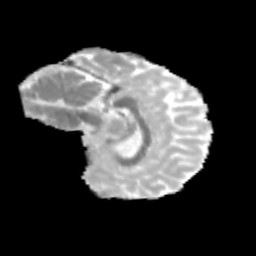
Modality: MD
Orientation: sagittal
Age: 14
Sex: female
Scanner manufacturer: siemens
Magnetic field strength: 3 T
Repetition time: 3.8 s
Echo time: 0.07 s